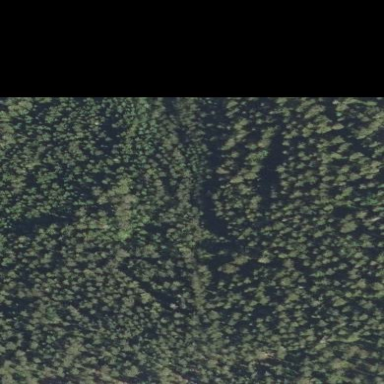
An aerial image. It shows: Swamp in wetland area.